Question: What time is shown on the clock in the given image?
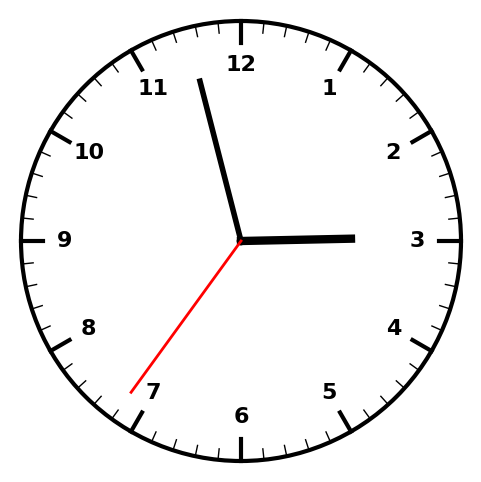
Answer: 02:57:36